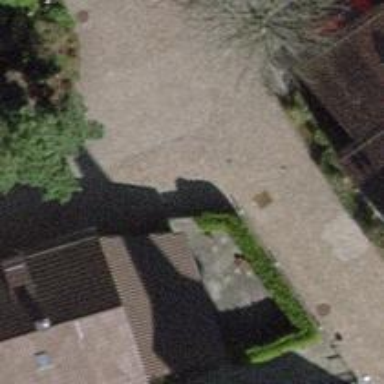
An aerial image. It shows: Residential road with paving stones.